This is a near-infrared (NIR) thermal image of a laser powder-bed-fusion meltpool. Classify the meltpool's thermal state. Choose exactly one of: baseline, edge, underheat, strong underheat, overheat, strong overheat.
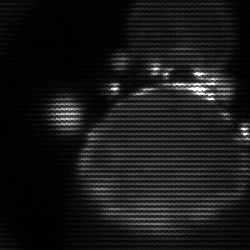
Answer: edge